Question: Is there a way to set the state of the header color in XAML when the PivotItem control is not the current selected one.
This is the header code i am using for the pivot item control
'''
<controls:PivotItem.Header>
<TextBlock Text="first" Foreground="{StaticResource PhoneAccentBrush}"/>
</controls:PivotItem.Header>
'''
In the below example, I want all the header's color to be PhoneAccentBrush but when it goes in the disabled state, I want to it to be grey (but it becomes a dimmed version of PhoneAccentBrush). How to do that ? I know for sure I can do this hack in C# code, but I want this done in the XAML itself. Please help.

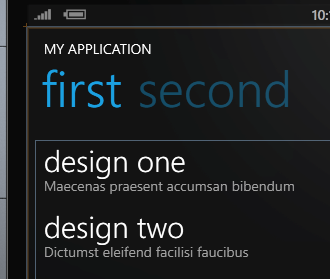
Answer: Unfortunately there is a lot of styling that needs to happen to get this accomplished. First you need to create a style for the Pivot. It is best to do this with Expression Blend.
'''
<Style x:Key="PivotStyle1" TargetType="controls:Pivot">
<Setter Property="Margin" Value="0"/>
<Setter Property="Padding" Value="0"/>
<Setter Property="Foreground" Value="{StaticResource PhoneForegroundBrush}"/>
<Setter Property="Background" Value="Transparent"/>
<Setter Property="ItemsPanel">
<Setter.Value>
<ItemsPanelTemplate>
<Grid/>
</ItemsPanelTemplate>
</Setter.Value>
</Setter>
<Setter Property="Template">
<Setter.Value>
<ControlTemplate TargetType="controls:Pivot">
<Grid HorizontalAlignment="{TemplateBinding HorizontalAlignment}" VerticalAlignment="{TemplateBinding VerticalAlignment}">
<Grid.RowDefinitions>
<RowDefinition Height="Auto"/>
<RowDefinition Height="Auto"/>
<RowDefinition Height="*"/>
</Grid.RowDefinitions>
<Grid Background="{TemplateBinding Background}" CacheMode="BitmapCache" Grid.RowSpan="3"/>
<ContentPresenter ContentTemplate="{TemplateBinding TitleTemplate}" Content="{TemplateBinding Title}" Margin="24,17,0,-7"/>
<controlsPrimitives:PivotHeadersControl x:Name="HeadersListElement" Grid.Row="1"/>
<ItemsPresenter x:Name="PivotItemPresenter" Margin="{TemplateBinding Padding}" Grid.Row="2"/>
</Grid>
</ControlTemplate>
</Setter.Value>
</Setter>
</Style>
'''
Notice in the style that there is a 'PivotHeadersControl' in it. This control is a TemplatedItemsControl of type 'PivotHeaderItem'. This PivotHeaderItem is what we need to style. You can set the 'ItemContainerStyle' property to alter how the headers will look depending on their state.
'''
<Style x:Key="PivotHeaderItemStyle1" TargetType="controlsPrimitives:PivotHeaderItem">
<Setter Property="Background" Value="Transparent"/>
<Setter Property="Padding" Value="21,0,1,0"/>
<Setter Property="CacheMode" Value="BitmapCache"/>
<Setter Property="Margin" Value="0"/>
<Setter Property="Template">
<Setter.Value>
<ControlTemplate TargetType="controlsPrimitives:PivotHeaderItem">
<Grid>
<VisualStateManager.VisualStateGroups>
<VisualStateGroup x:Name="SelectionStates">
<VisualState x:Name="Unselected">
<Storyboard>
<ColorAnimation Duration="0" Storyboard.TargetName="contentPresenter"
Storyboard.TargetProperty="(TextBlock.Foreground).(SolidColorBrush.Color)" To="Gray"/>
</Storyboard>
</VisualState>
<VisualState x:Name="Selected">
<Storyboard>
<DoubleAnimation Duration="0" To="1" Storyboard.TargetProperty="(UIElement.Opacity)" Storyboard.TargetName="contentPresenter"/>
</Storyboard>
</VisualState>
</VisualStateGroup>
</VisualStateManager.VisualStateGroups>
<TextBlock x:Name="contentPresenter"
Text="{TemplateBinding Content}"
HorizontalAlignment="{TemplateBinding HorizontalContentAlignment}"
Foreground="{StaticResource PhoneAccentBrush}"
Margin="{TemplateBinding Padding}" Opacity=".4"/>
</Grid>
</ControlTemplate>
</Setter.Value>
</Setter>
</Style>
'''
I've modified the default style to have a TextBlock instead of a ContentPresenter. This allows you to set the foreground from the Unselected state storyboard.
Make sure that you set the Style of the Pivot to be PivotStyle1 and that the ItemContainerStyle of the PivotHeadersControl is set to PivotHeaderItemStyle1. You'll also need to modify it a little to get the sizing back the way you want it.